Question: I am trying to get a Shopping glyphcon near the "Shop" ActionLink, and this is what I get:
I want the home icon to be before the "Shop" and in the same line.
I'm using MVC5 .cshtml file
This is the Code:
'''
<div class="navbar-collapse collapse">
<ul class="nav navbar-nav">
@* Glasses Menu *@
<li class="dropdown">
<a href="#" class="dropdown-toggle" data-toggle="dropdown" role="button" aria-expanded="false">Glasses <span class="caret"></span></a>
<ul class="dropdown-menu" role="menu">
<li>@Html.ActionLink("InfinityAR", "InfinityAR", "Glasses")</li>
<li>@Html.ActionLink("Google Glass", "GoogleGlass", "Glasses")</li>
@*<li class="divider"></li> //TODO: Enter here something
<li><a href="#">Separated link</a></li>*@
</ul>
</li>
@* SDK's Menu *@
<li class="dropdown">
<a href="#" class="dropdown-toggle" data-toggle="dropdown" role="button" aria-expanded="false">Developers <span class="caret"></span></a>
<ul class="dropdown-menu" role="menu">
<li style="margin-left:10px">SDK</li>
<li class="divider"></li>
<li>@Html.ActionLink("METAIO", "Metaio", "Developers")</li>
</ul>
</li>
<li>
<a href="@Html.ActionLink("Shop", "Shop", "Glasses")"><span class="glyphicon glyphicon-home" /></a>
</li>
<li>@Html.ActionLink("About", "About", "Home")</li>
<li>@Html.ActionLink("Contact", "Contact", "Home")</li>
</ul>
@Html.Partial("_LoginPartial")
</div>
'''
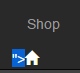
Answer: I think you've confused what HTML.ActionLink() does. It generates the anchor link with tags.
So if you inspect the generated HTML code of this line:
'''
@Html.ActionLink("Shop", "Shop", "Glasses")
'''
It will produce something like this:
'''
<a href="glasses/shop">Shop</a>
'''
Your code will produce something like this:
'''
<a href="<a href="glasses/shop">Shop</a>"><span class="glyphicon glyphicon-home" /></a>
'''
You want to use the URL.Action() helper:
'''
<a href="@Url.Action("Shop", "Glasses")"><span class="glyphicon glyphicon-home"></span> Shop</a>
'''